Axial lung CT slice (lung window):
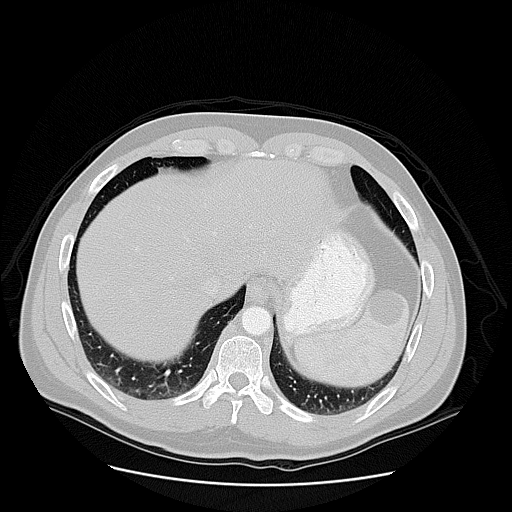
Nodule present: no